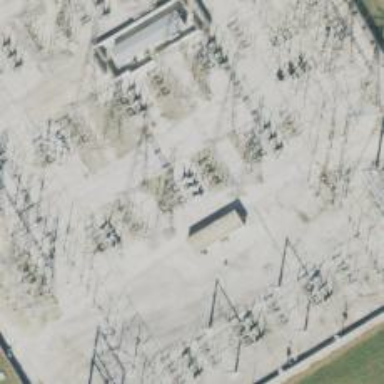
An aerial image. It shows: Switch for power supply.